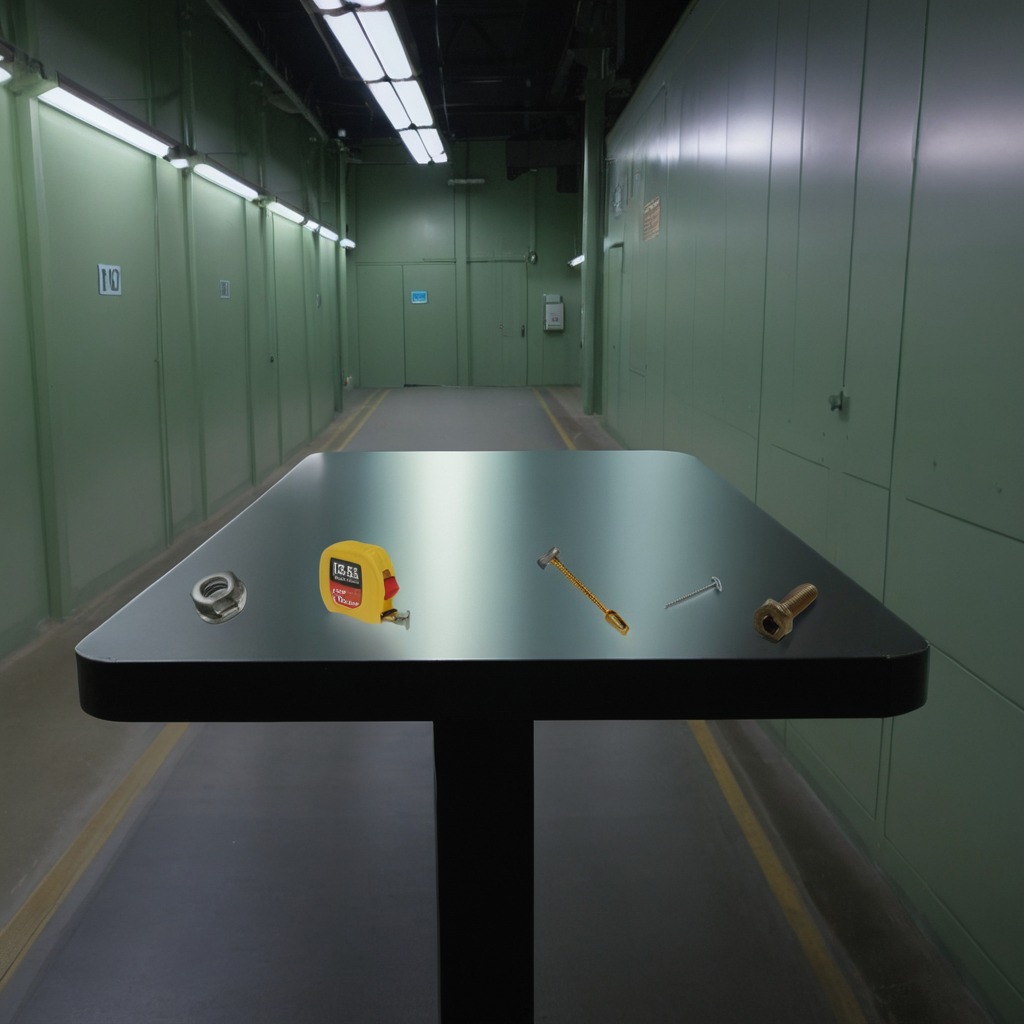
A measuring tape is lying on a table in a railway signal maintenance room.